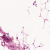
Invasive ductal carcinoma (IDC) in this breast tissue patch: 0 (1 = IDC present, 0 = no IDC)